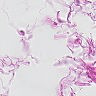
Metastatic tissue present: no